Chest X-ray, PA view. Patient: 55 years old, sex M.
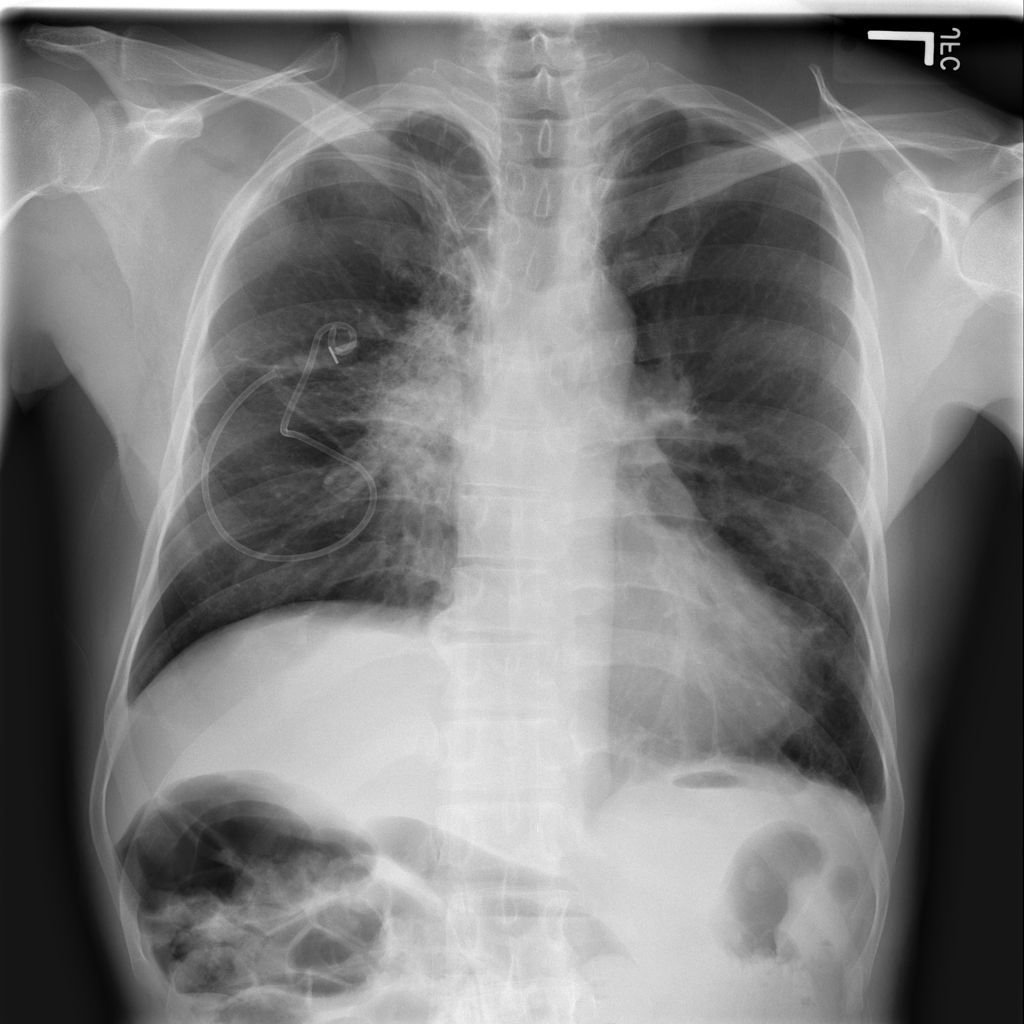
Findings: Infiltration, Mass